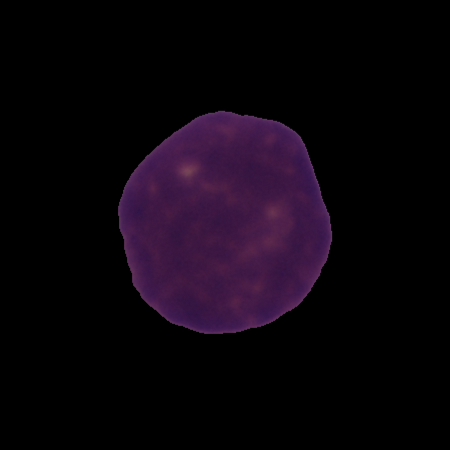
Label: cancer